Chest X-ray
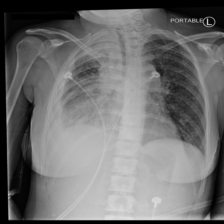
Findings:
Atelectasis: negative
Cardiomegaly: negative
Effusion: positive
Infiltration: negative
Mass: negative
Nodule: negative
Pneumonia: negative
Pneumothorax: negative
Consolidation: negative
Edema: negative
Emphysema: negative
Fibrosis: negative
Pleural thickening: negative
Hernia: negative